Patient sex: M
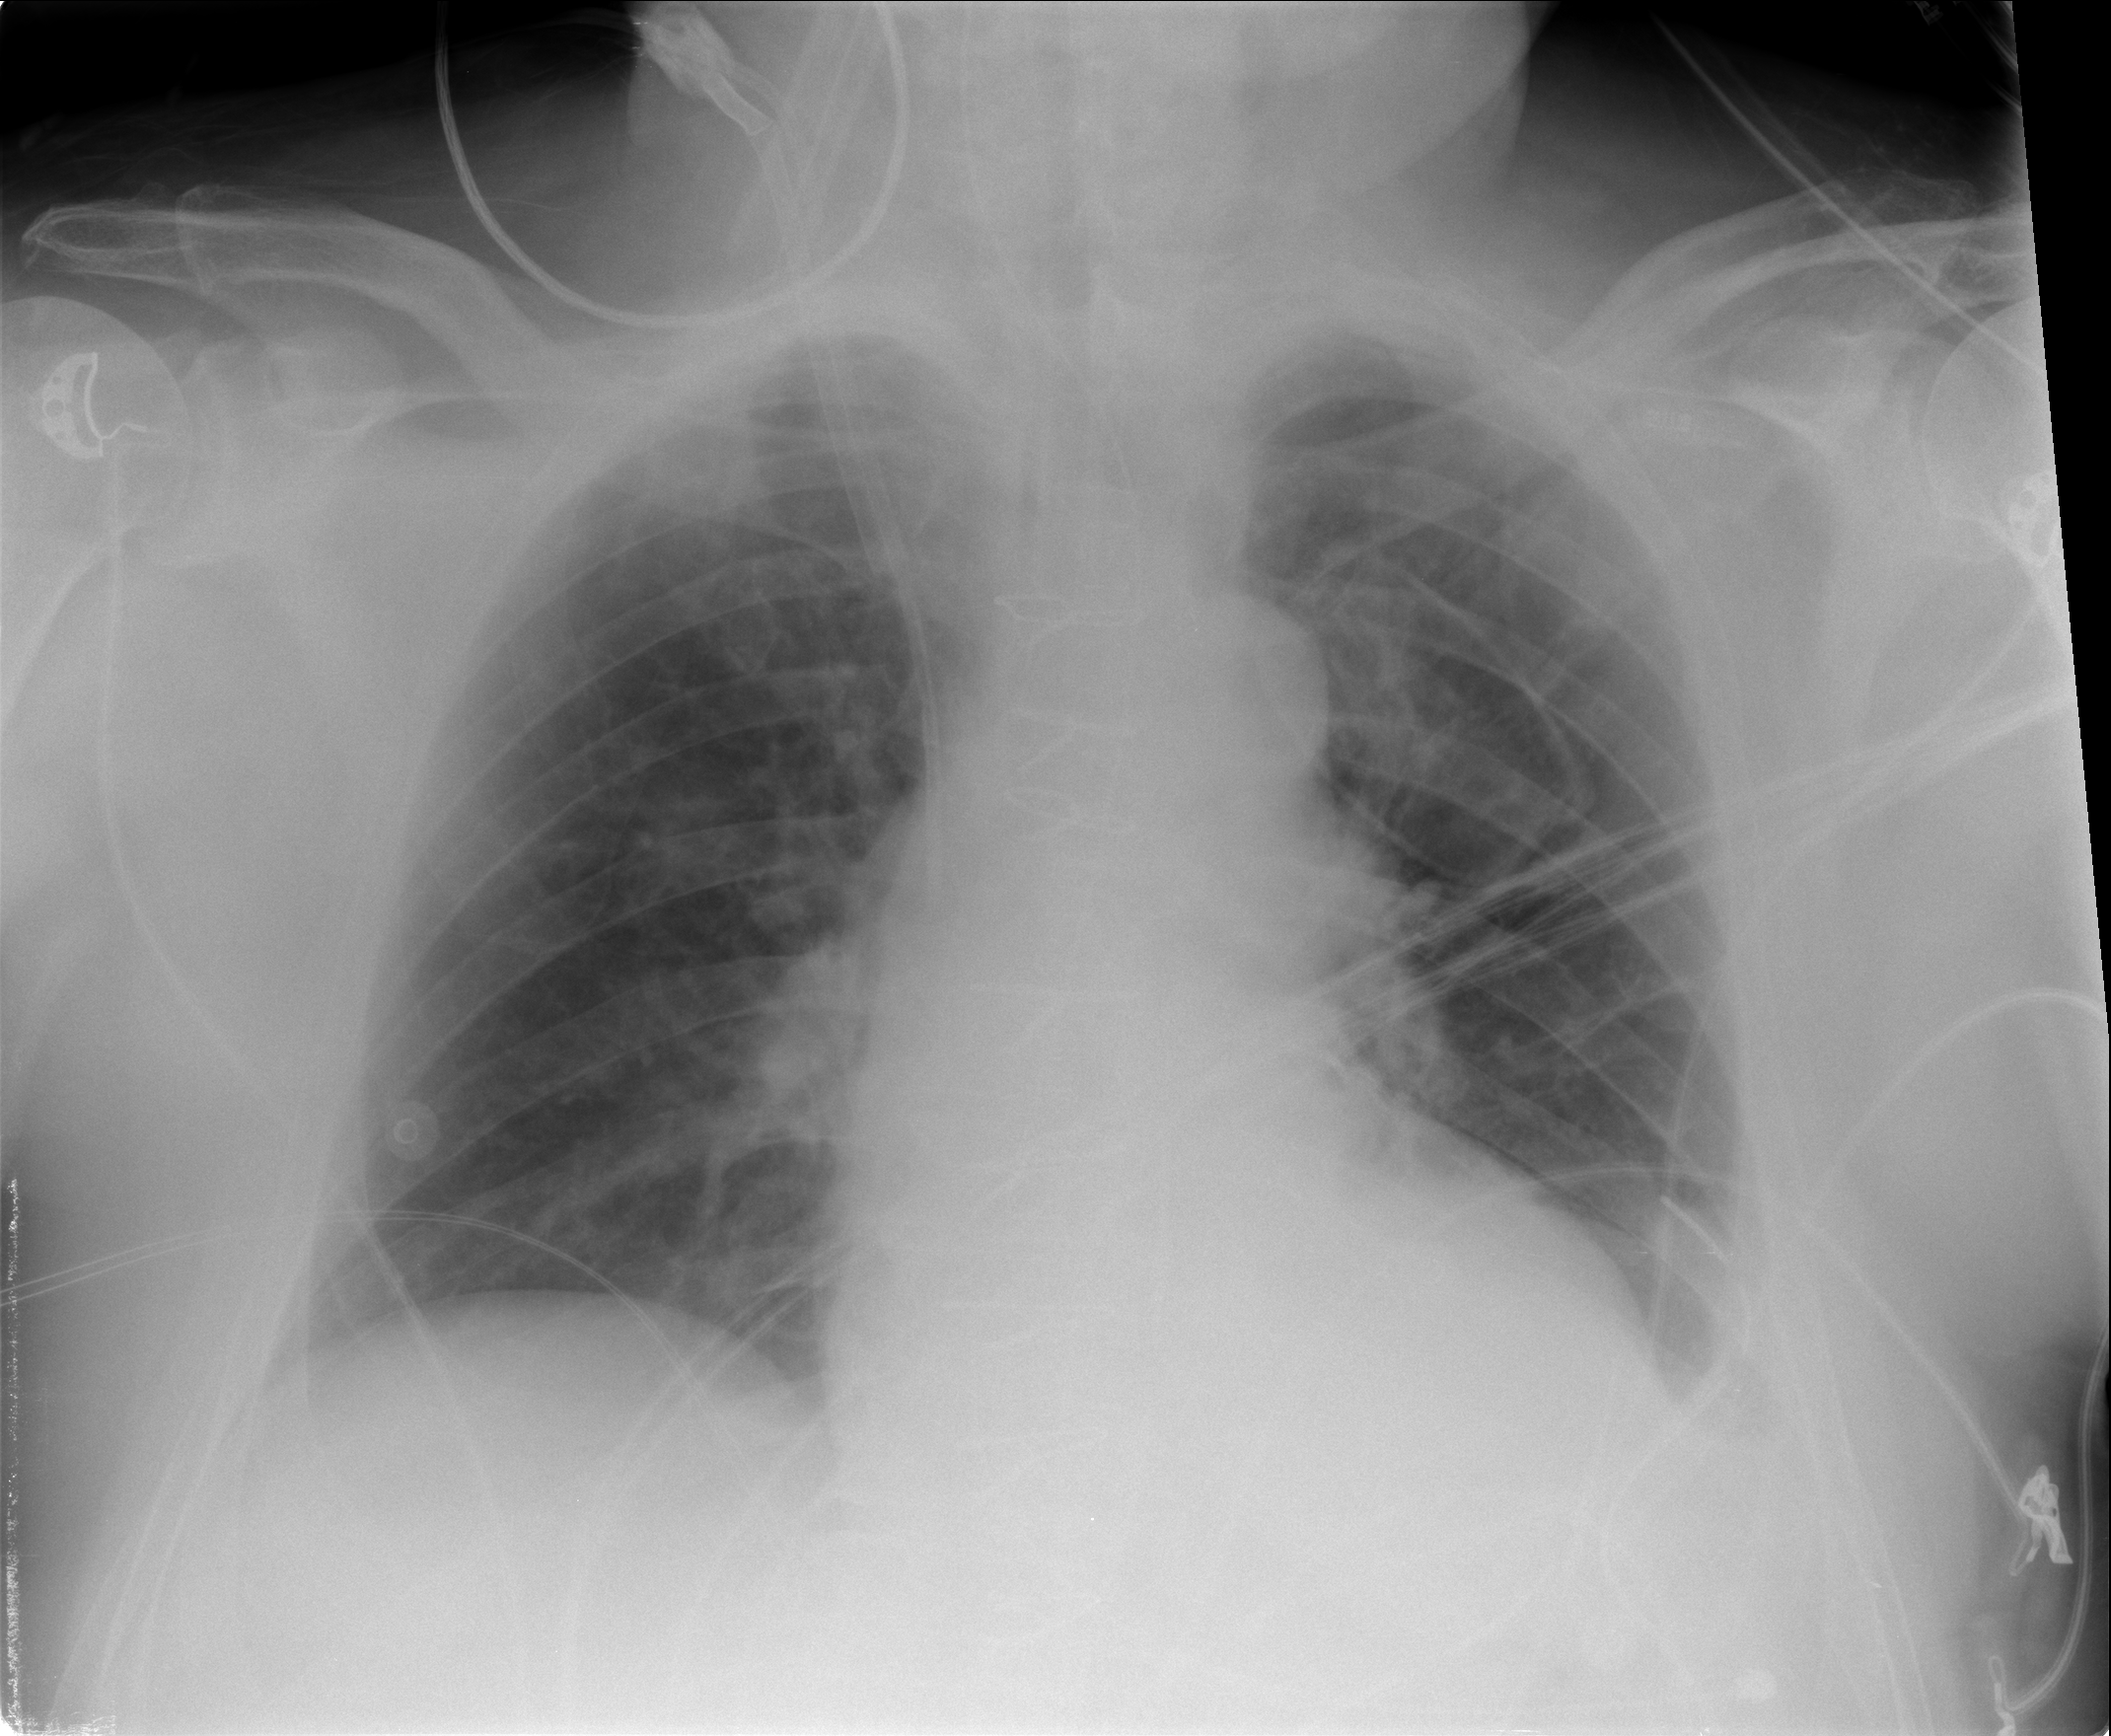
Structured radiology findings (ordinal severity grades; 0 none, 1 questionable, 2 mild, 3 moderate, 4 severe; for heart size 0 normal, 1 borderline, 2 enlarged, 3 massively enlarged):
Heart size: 0
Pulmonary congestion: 0
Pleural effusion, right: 0
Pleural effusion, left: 2
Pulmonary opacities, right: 0
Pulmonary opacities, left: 0
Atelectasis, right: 0
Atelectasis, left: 2